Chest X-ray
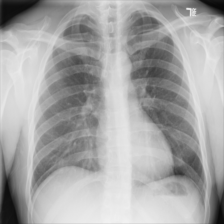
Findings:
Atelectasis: negative
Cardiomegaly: negative
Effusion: negative
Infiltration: negative
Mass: negative
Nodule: negative
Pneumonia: negative
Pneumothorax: negative
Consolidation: negative
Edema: negative
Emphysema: negative
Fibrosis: negative
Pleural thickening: negative
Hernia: negative